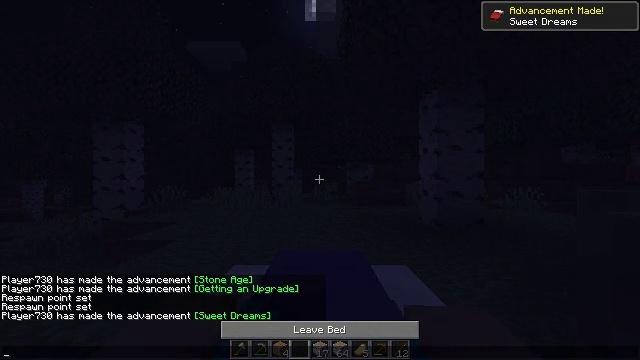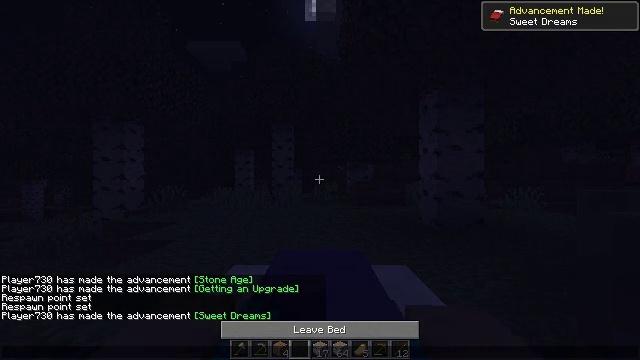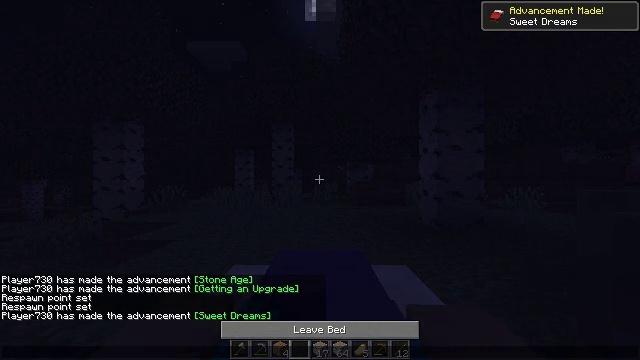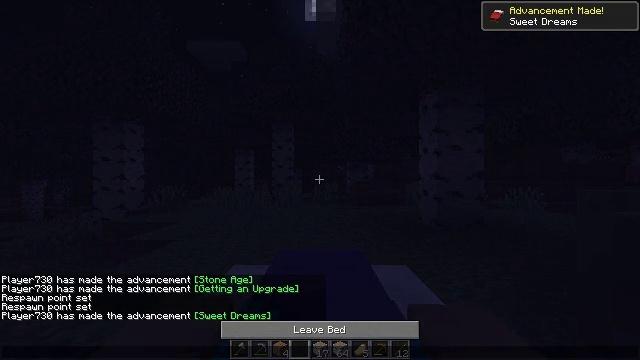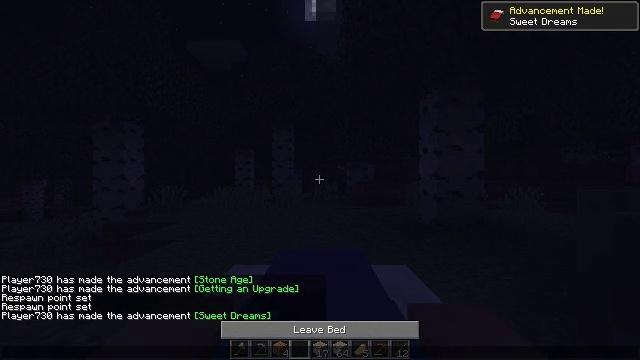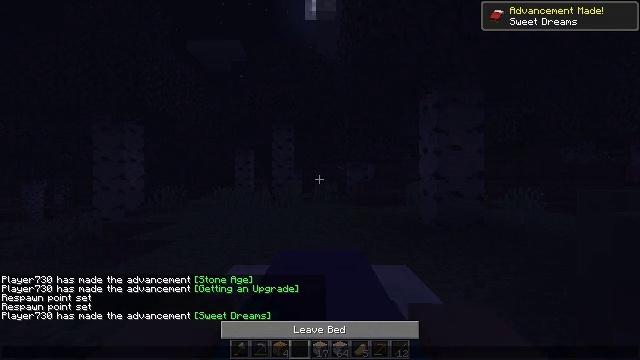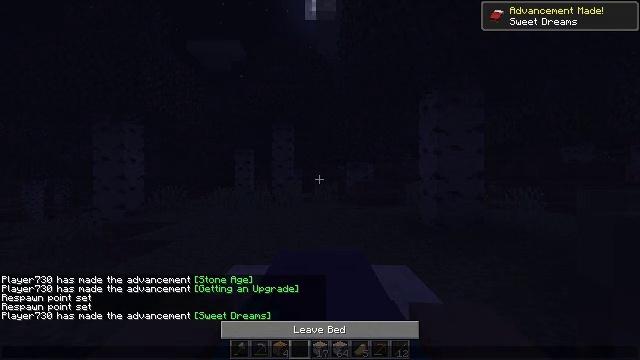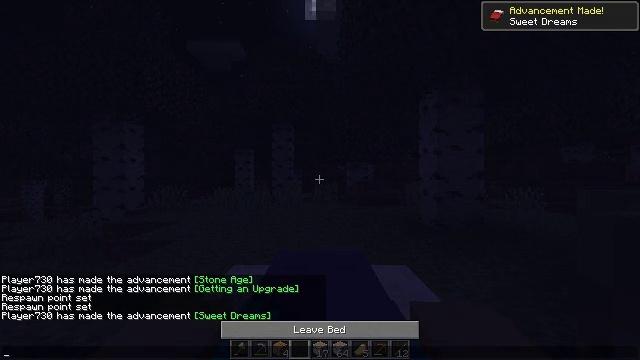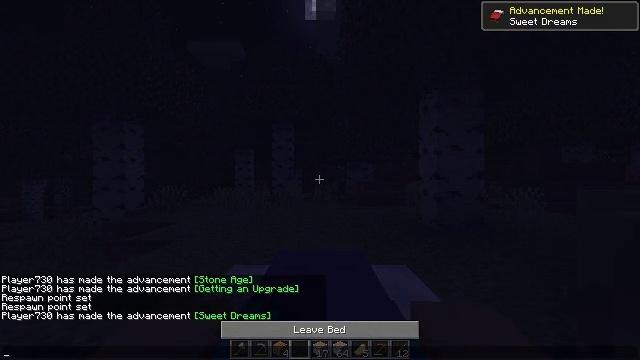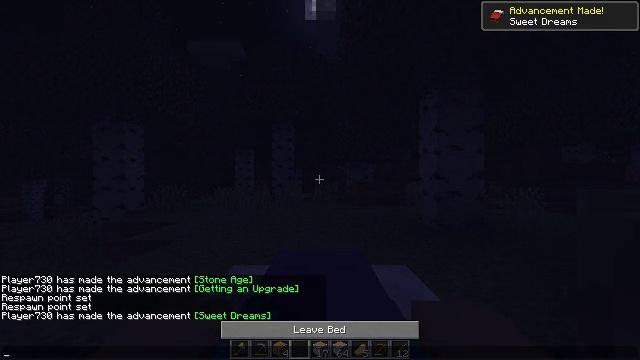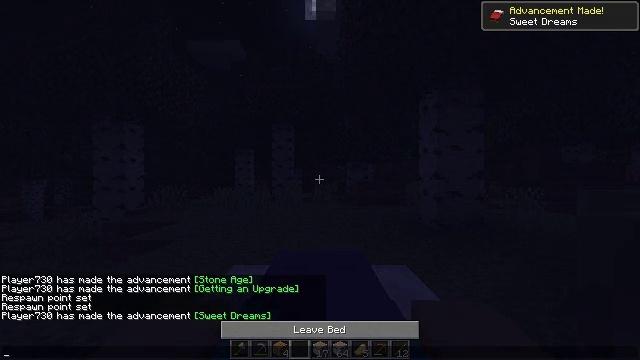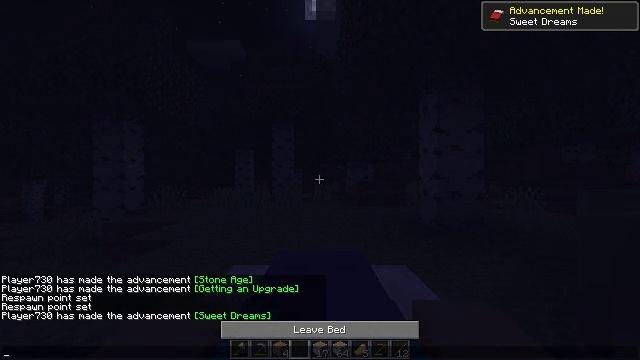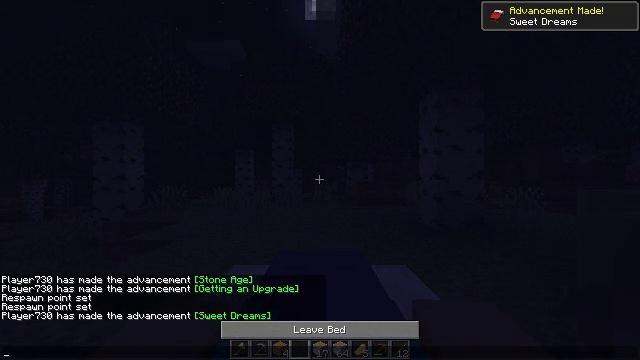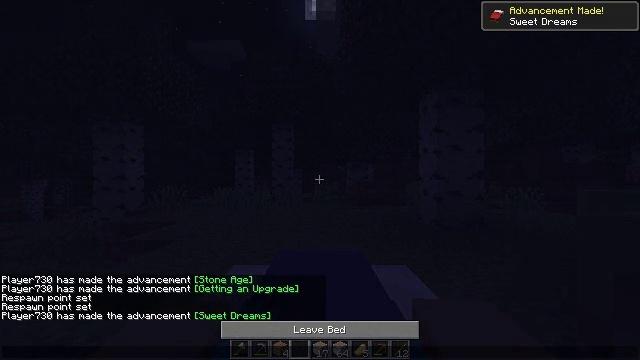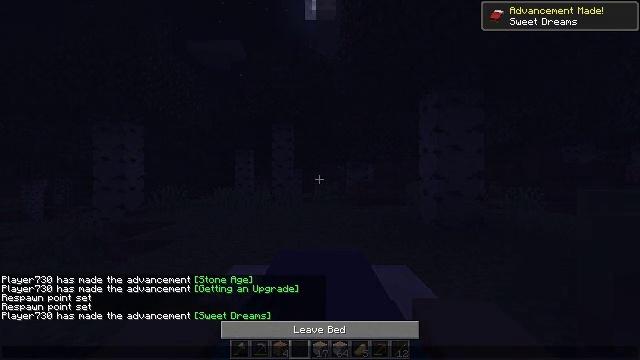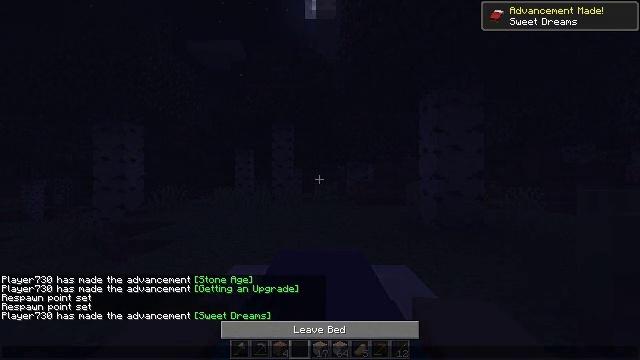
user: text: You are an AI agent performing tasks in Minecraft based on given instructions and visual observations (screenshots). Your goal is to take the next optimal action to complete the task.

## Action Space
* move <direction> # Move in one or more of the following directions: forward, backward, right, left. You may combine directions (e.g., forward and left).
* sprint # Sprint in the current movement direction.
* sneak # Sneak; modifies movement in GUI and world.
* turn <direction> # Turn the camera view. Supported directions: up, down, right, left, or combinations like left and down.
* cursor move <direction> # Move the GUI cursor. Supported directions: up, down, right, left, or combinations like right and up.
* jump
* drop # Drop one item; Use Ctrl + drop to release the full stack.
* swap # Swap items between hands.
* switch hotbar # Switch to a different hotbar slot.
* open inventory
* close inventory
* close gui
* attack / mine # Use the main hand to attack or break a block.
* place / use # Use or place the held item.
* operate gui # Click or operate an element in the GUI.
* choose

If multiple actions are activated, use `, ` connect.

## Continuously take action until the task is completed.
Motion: motion action
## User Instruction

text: Mine the white bed.
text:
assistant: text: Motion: no_op
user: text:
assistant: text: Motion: no_op
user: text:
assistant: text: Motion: no_op
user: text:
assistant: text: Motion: no_op
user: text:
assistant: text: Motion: no_op
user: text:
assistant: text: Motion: no_op
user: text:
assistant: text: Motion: no_op
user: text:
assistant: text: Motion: no_op
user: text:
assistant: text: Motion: no_op
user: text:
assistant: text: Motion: no_op
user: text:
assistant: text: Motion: no_op
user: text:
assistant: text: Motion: no_op
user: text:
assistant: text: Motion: no_op
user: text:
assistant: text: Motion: no_op
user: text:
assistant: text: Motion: no_op
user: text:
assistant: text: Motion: no_op
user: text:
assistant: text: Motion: no_op
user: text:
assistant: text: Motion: no_op
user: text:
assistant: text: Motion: no_op
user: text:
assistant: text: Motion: no_op
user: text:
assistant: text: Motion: no_op
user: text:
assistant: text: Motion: no_op
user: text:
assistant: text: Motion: no_op
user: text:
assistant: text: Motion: no_op
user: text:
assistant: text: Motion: no_op
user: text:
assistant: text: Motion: no_op
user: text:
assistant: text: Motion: no_op
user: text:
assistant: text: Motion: no_op
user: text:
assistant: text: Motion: no_op
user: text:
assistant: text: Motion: no_op